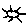
Label: sun